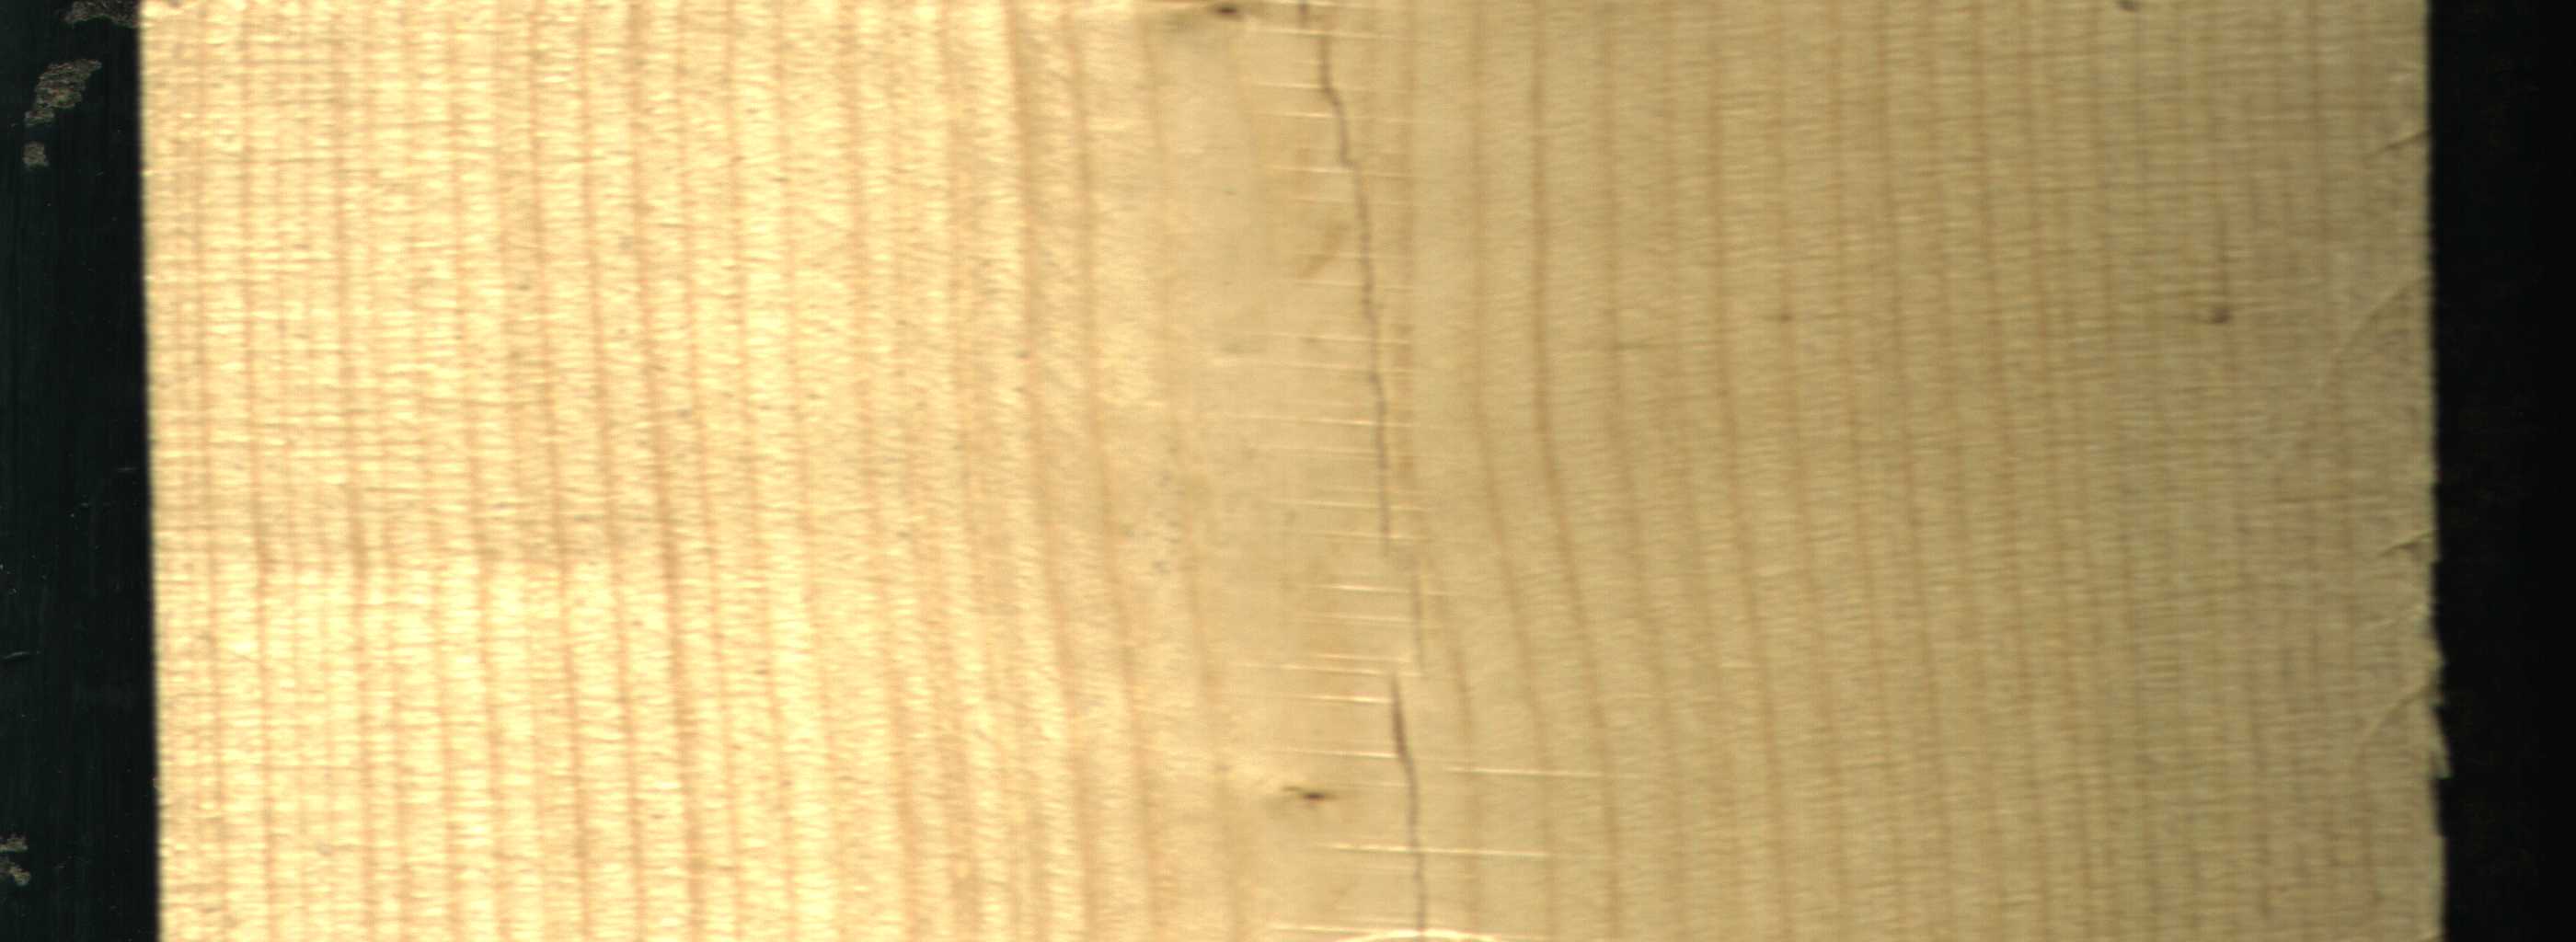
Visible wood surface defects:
Crack
Crack
Crack
Live_Knot
Live_Knot